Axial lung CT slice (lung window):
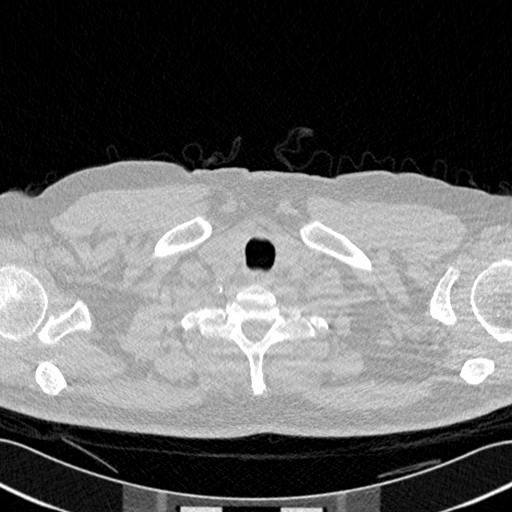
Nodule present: no